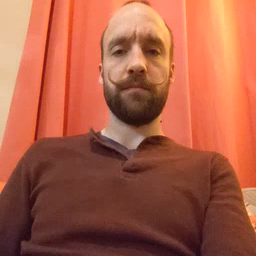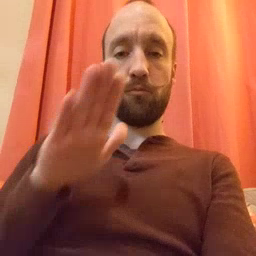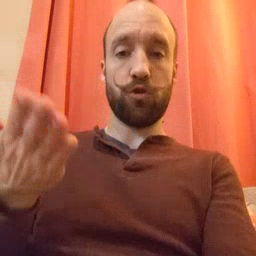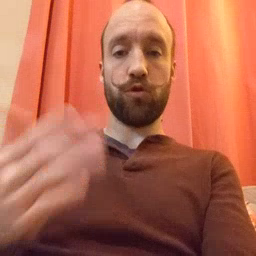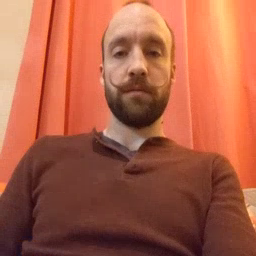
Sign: book